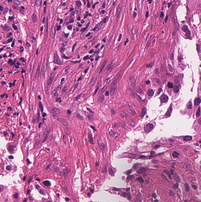
Tumor epithelial tissue: no
Tumor-associated stroma tissue: yes
Normal tissue: no